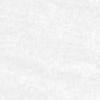
Label: no_change